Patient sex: M
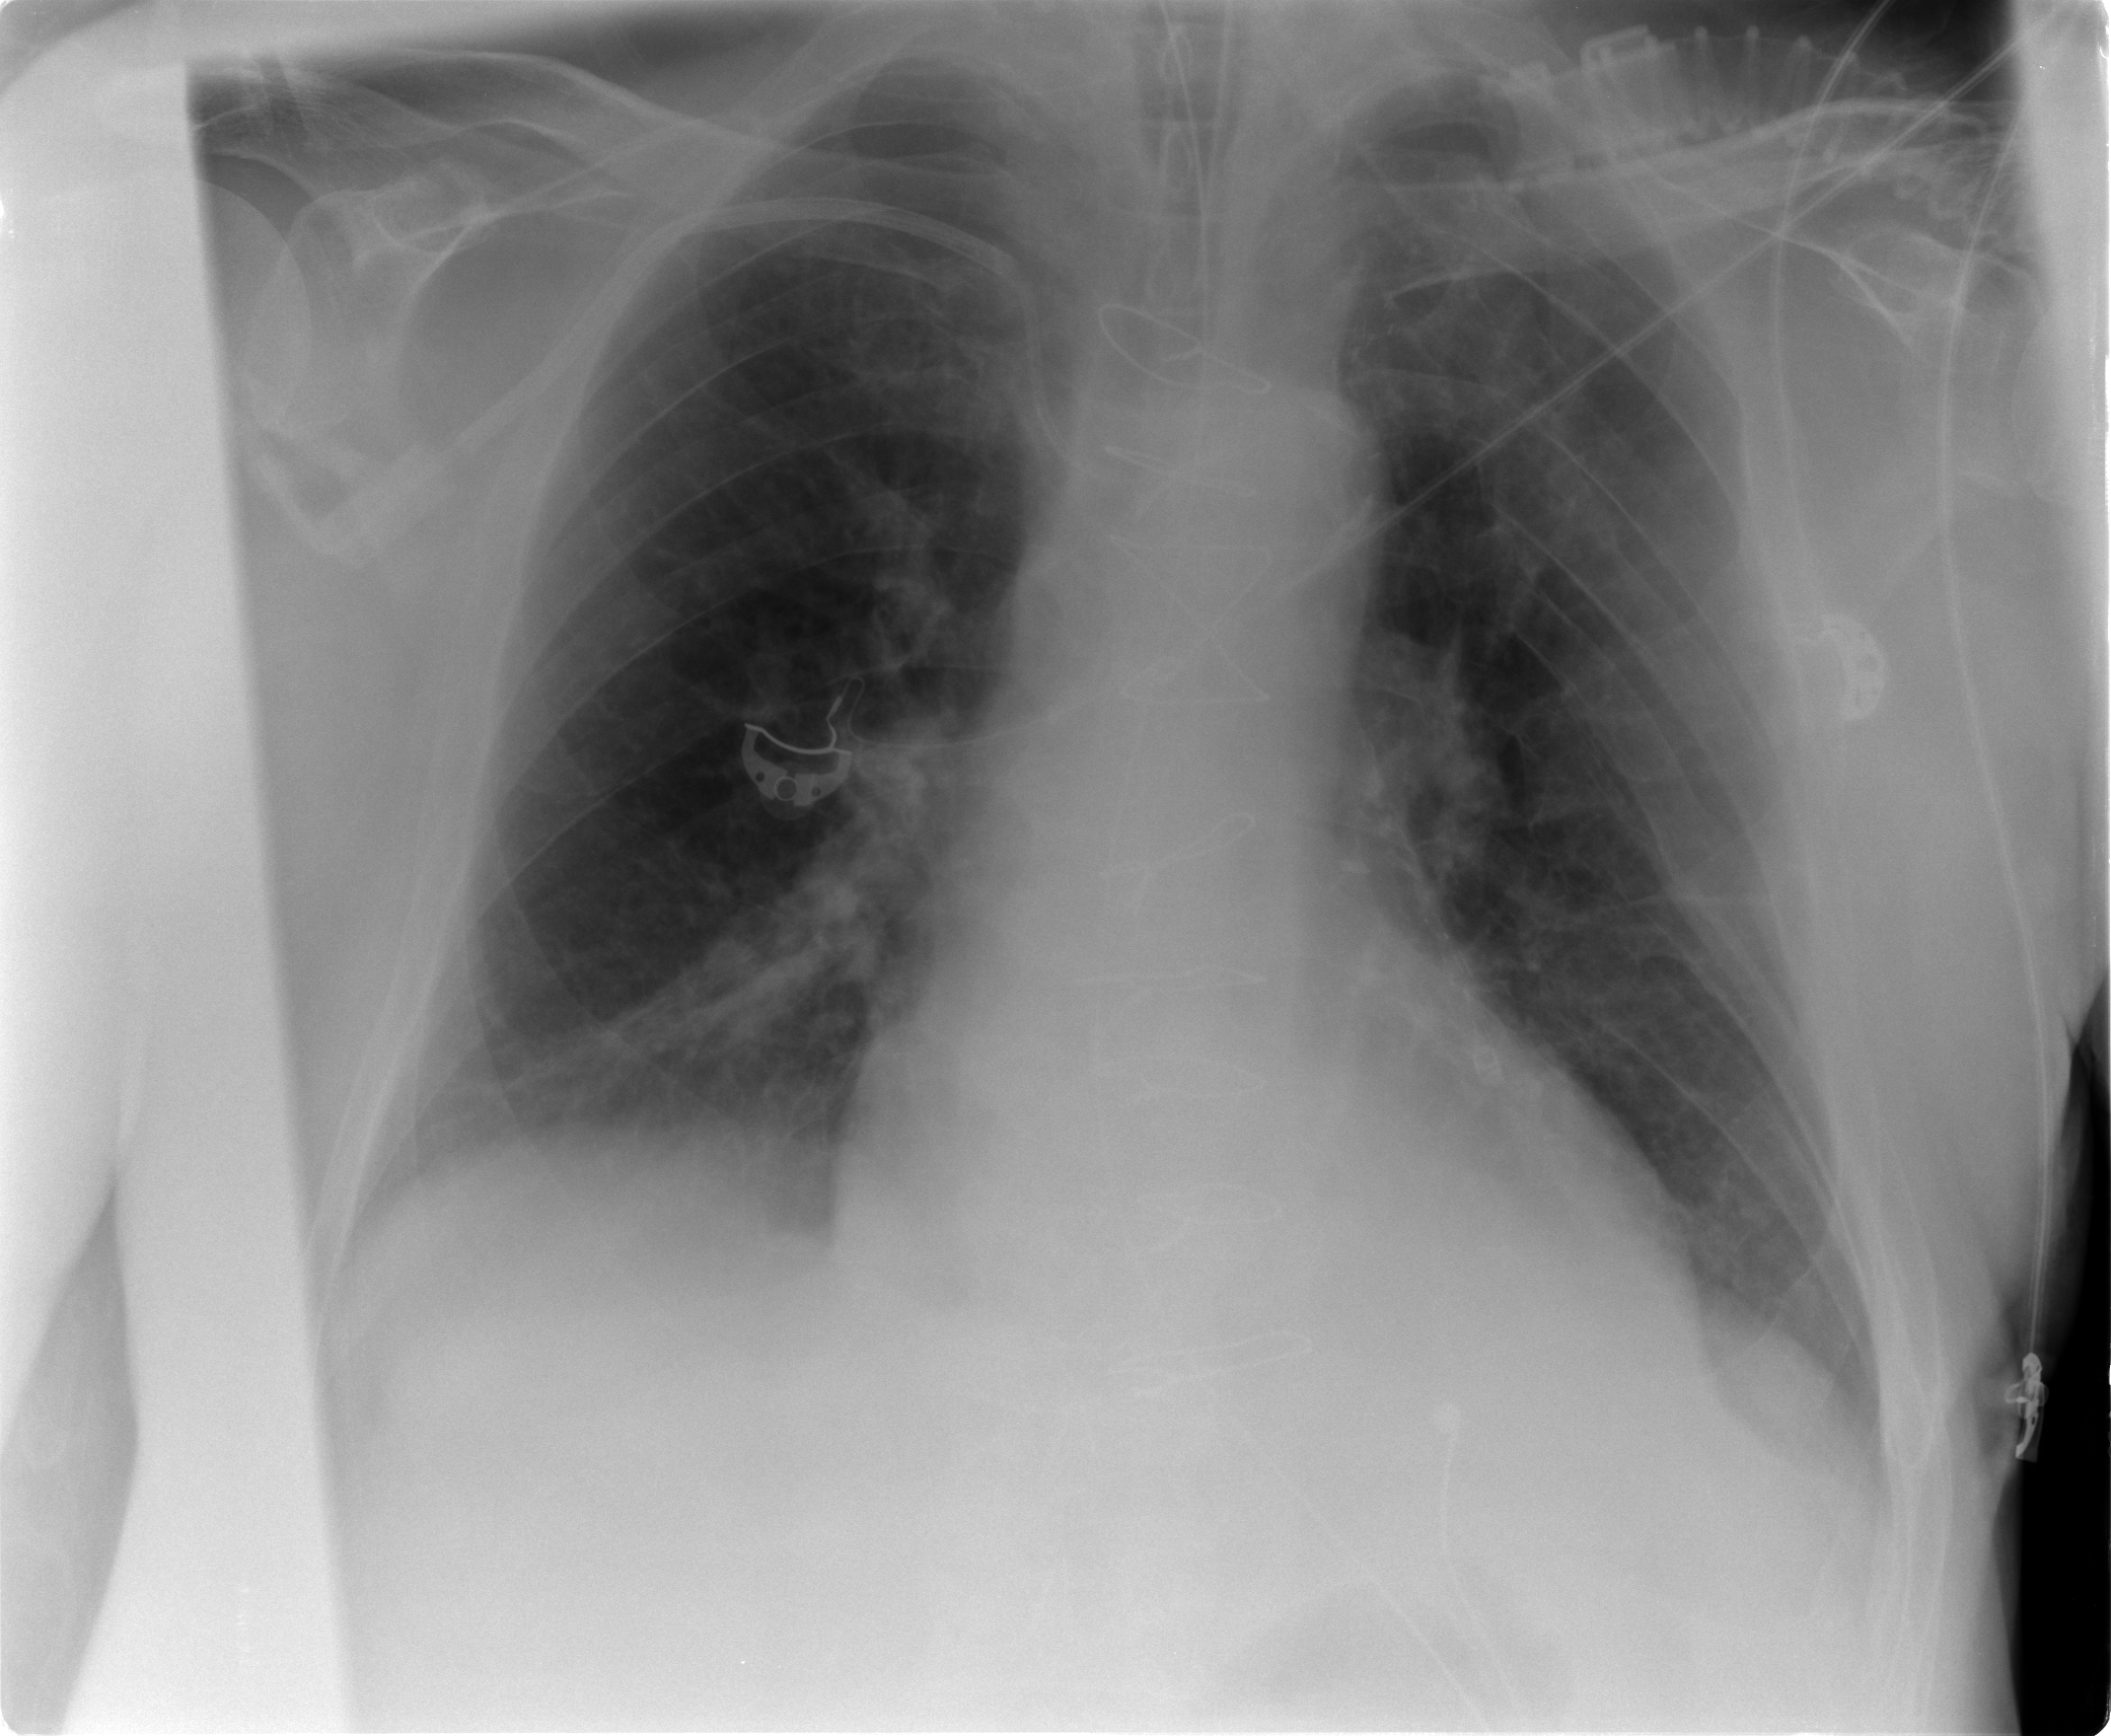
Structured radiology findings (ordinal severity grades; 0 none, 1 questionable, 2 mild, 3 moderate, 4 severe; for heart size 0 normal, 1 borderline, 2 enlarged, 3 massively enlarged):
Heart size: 2
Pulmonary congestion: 0
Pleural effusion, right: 0
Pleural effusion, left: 0
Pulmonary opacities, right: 0
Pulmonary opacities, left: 0
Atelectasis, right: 2
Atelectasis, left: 2